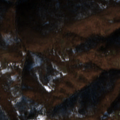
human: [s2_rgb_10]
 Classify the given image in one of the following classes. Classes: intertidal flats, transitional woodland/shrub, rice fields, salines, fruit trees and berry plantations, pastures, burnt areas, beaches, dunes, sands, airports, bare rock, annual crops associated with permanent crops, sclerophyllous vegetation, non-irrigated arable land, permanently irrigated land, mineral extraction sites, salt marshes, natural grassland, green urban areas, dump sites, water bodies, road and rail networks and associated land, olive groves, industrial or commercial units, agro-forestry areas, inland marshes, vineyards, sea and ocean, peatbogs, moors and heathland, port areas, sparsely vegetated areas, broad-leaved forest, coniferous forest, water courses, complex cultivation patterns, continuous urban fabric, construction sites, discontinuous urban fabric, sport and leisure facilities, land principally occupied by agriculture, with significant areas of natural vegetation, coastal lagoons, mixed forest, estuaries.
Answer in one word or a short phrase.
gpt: broad-leaved forest, transitional woodland/shrub